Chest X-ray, PA view. Patient: 58 years old, sex F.
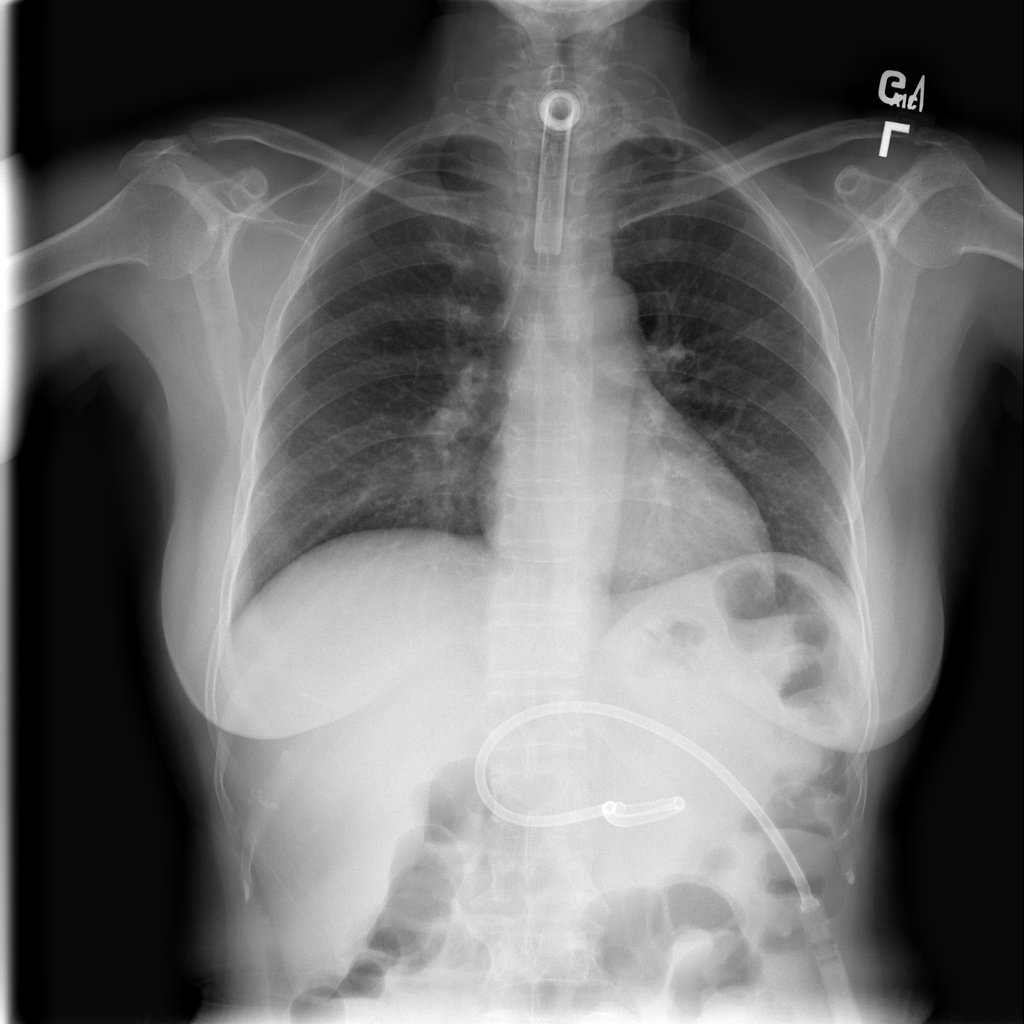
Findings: No Finding